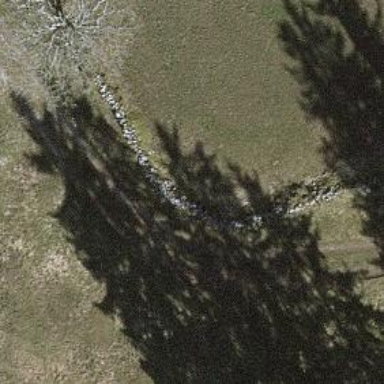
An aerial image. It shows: Dry stone wall barrier.